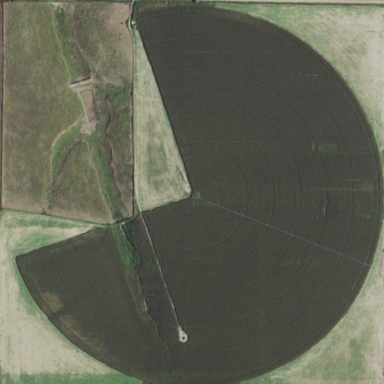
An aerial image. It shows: Farmland with pivot irrigation system.